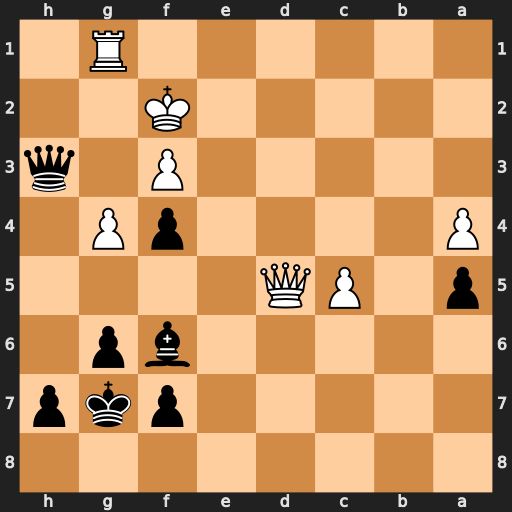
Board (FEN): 8/5pkp/5bp1/p1PQ4/P4pP1/5P1q/5K2/6R1
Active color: b
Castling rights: -
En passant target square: -
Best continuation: Bh4+ Ke2 Qh2+ Kd3 Qxg1 Qd4+ Qxd4+